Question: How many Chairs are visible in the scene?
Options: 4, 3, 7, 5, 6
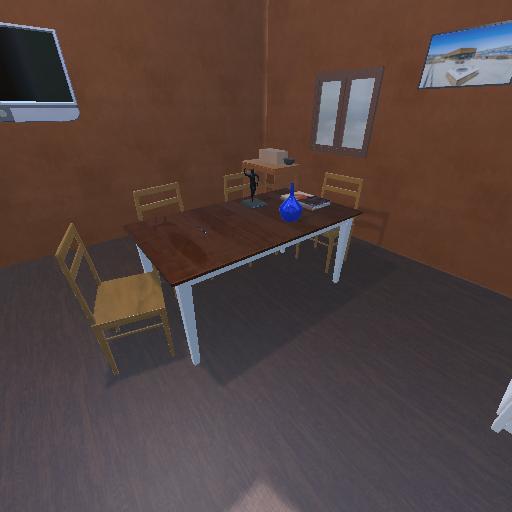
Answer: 4